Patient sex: M
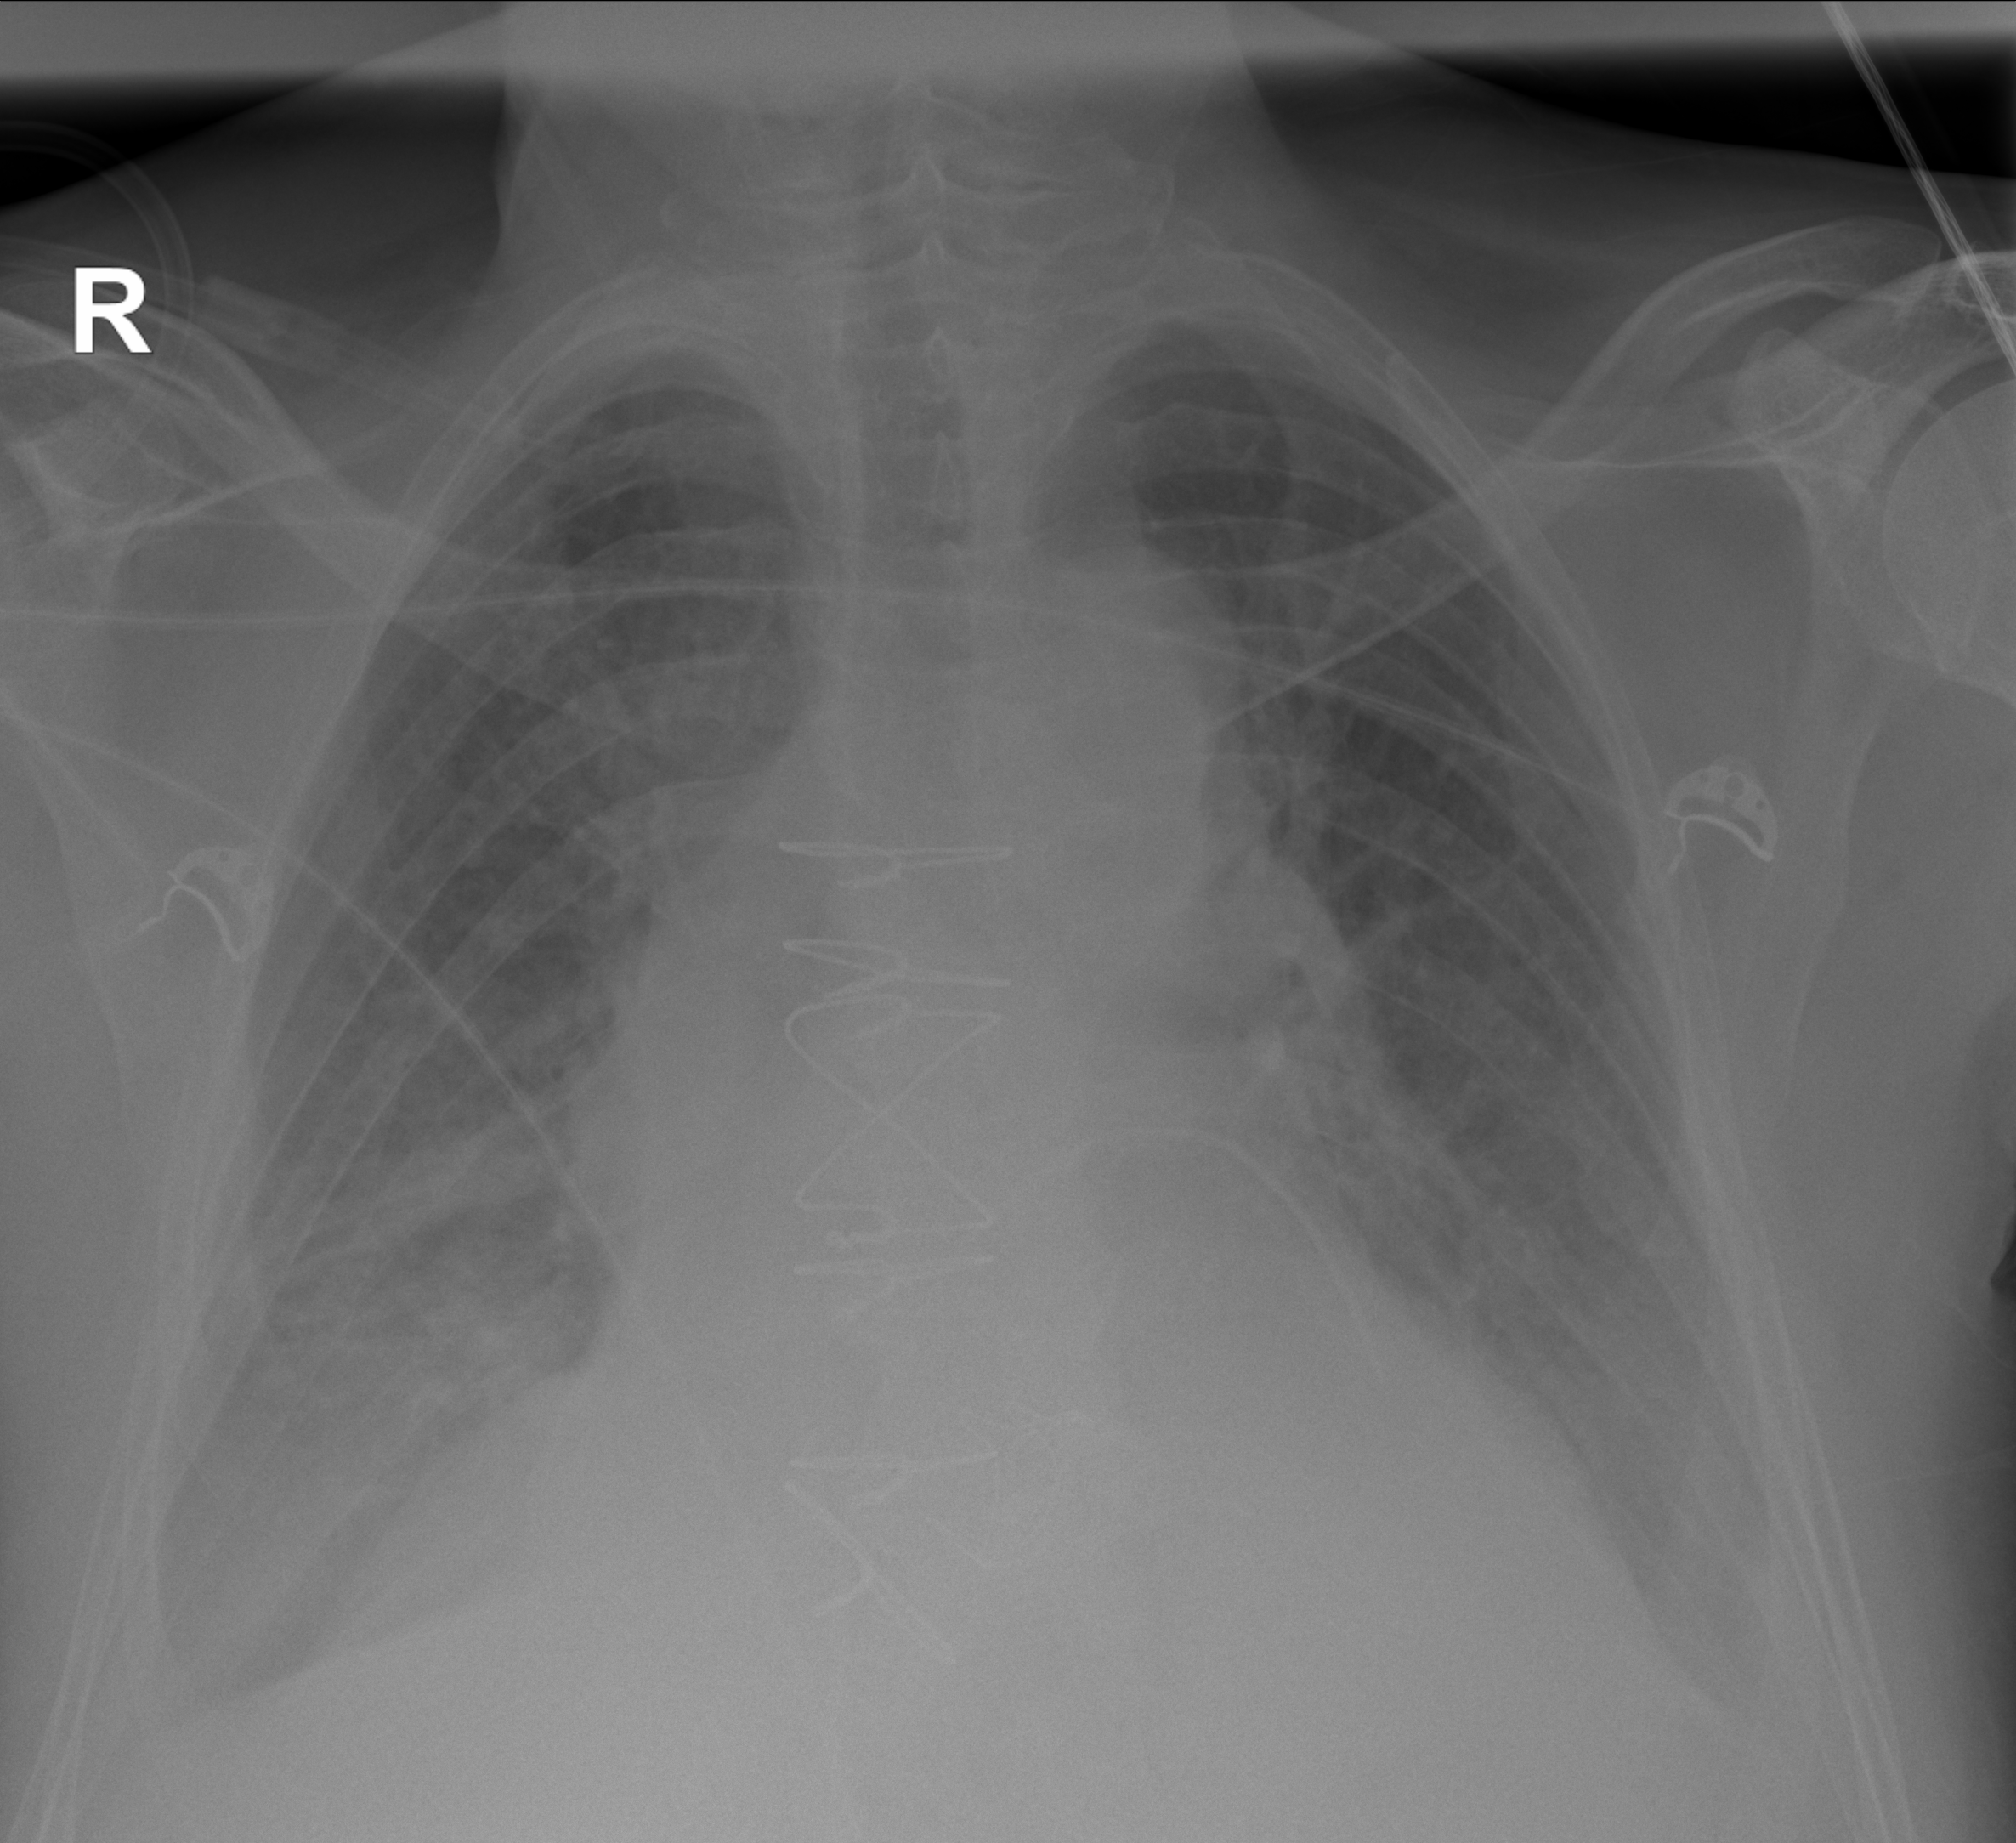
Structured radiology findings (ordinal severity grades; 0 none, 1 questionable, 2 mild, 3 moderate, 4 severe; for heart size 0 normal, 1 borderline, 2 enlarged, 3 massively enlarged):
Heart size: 2
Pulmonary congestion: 2
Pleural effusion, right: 2
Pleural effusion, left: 2
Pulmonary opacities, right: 0
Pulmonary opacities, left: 0
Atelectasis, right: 2
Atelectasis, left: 2